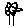
Label: flower